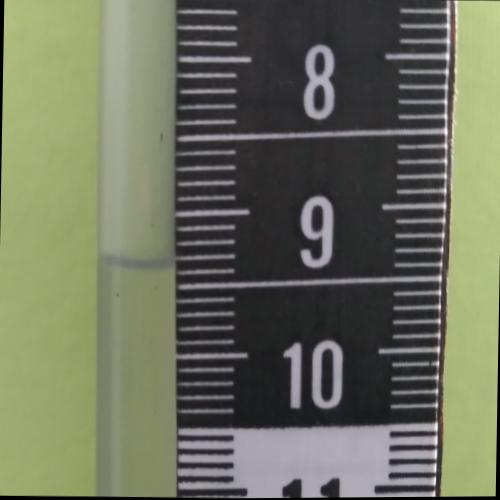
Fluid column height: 9.3 cm